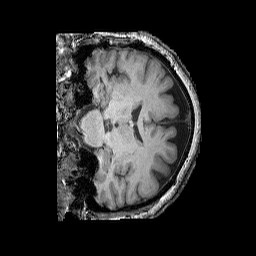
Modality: T1w
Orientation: coronal
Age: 71
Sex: female
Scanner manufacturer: siemens
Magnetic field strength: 3 T
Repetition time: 2.25 s
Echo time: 0.00411 s